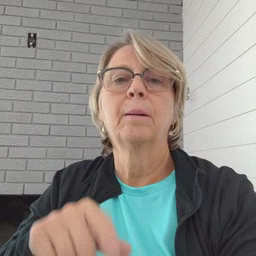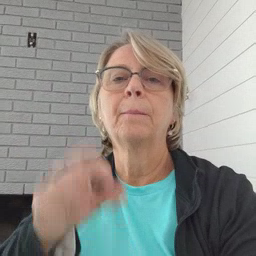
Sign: yesterday